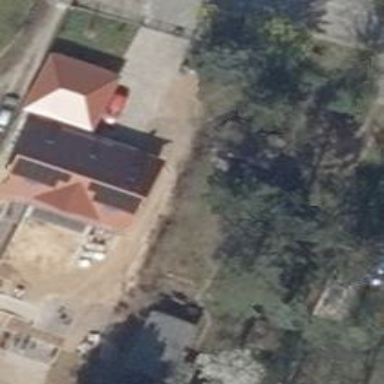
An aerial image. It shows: Detached building with gabled roof.